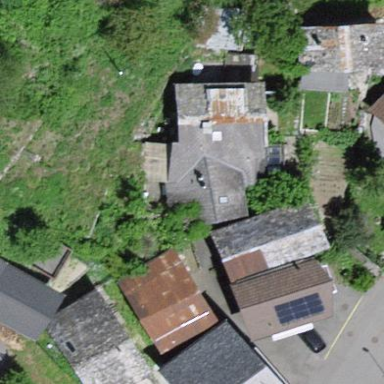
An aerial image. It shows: Simple and straightforward house.